Question: I need to create an Excel formula that would do the following operation:
Whenever there is a particular number in the column 'Number' then then the formula should compare the corresponding value in 'Target' column with the value in 'Code' column and flag in the 'Expected Output' all rows, where 'Code' greater and nearest value in column 'Target'.

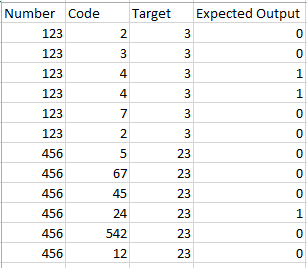
Answer: What you describe could be easily done in SQL database lanuguage using the 'GROUP BY' statement.
You need formula and Excel does not directly support this, because it is not an SQL database.
However it can be done quite easily with formulas. There are more ways how to achieve that, I can show you, how I would do it. I have used array formula 'MIN(IF(...' which works in a similiar way as 'SELECT MIN(A) FROM range GROUP BY B'
I would create 2 helper columns (D and E) - they could be eventually placed on a separate sheet, if necessary - see picture bellow.
- '=IF(B1-C1>0,B1-C1,65535)'- '=MIN(IF(A$1:A$12=A1,D$1:D$12))'- 'Expected output''=IF(E1=D1,1,0)'
So in the column E you get minimum difference between C and B that is > 0 filtered by A.

When working with Excel data in this way I recommend using named ranges instead of A$1:A$12 etc.